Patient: sex F, age 59
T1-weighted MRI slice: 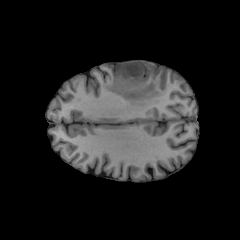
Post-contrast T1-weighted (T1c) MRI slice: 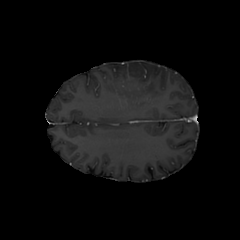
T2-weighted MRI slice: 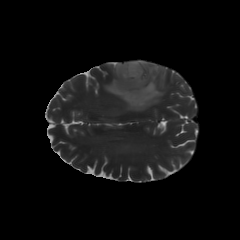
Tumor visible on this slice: yes
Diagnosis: Astrocytoma, IDH-mutant
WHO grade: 3